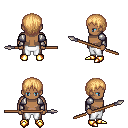
a pixel art fantasy rpg character, male body template, human, dark skin, steel arm armor, white pants, light blonde plain hairstyle, gold boots, spear, four views (front, back, left, right), 2x2 character sprite sheet, small pixel art, hard edges, no anti-aliasing